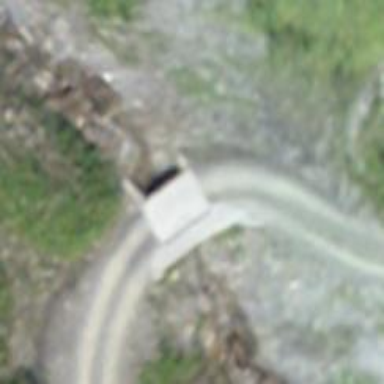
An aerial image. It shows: Track road with unpaved surface crossing bridge.